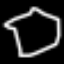
Label: octagon